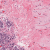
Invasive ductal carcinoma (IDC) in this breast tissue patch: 0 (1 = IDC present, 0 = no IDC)